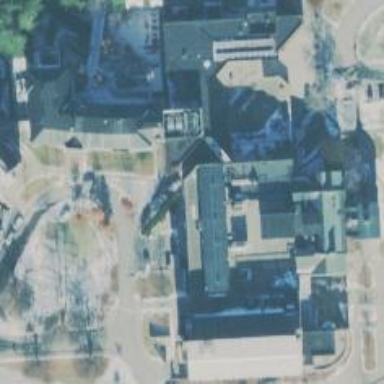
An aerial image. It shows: University building.